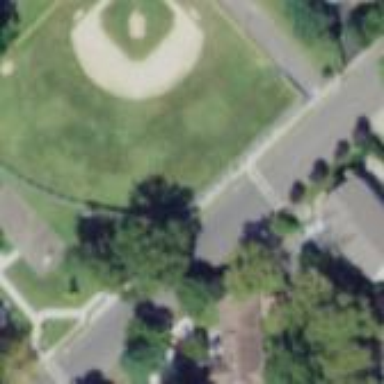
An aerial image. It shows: Baseball pitch for leisure and sports activities.